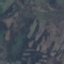
Label: HerbaceousVegetation